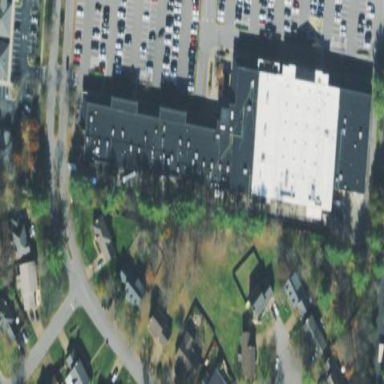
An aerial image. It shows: Mall building.